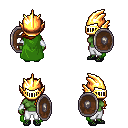
a pixel art fantasy rpg character, female body template, orc, green skin, green cape, white pants, brunette left-swept hairstyle, gold helm, white cloth bracers, ghillies, shield, four views (front, back, left, right), 2x2 character sprite sheet, small pixel art, hard edges, no anti-aliasing